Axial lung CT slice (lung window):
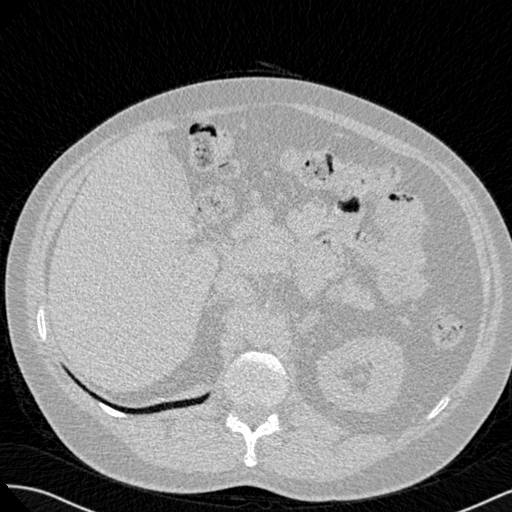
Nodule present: no